Question: horizontal headings keep displaying for every row. I want the headings to just display for only the top row. What is wrong with my code? Thanks in advance.
'''
$sql = $conn->prepare("SELECT * FROM timeSheet, timeSheetUsers WHERE timeSheet.userName=timeSheetUsers.userName AND timeSheet.userName=? ORDER BY startTime ASC");
if ($sql->execute(array($_SESSION['userName']))) {
while ($row = $sql->fetch()) {
echo "<table border ='1'>";
echo
"<tr>
<th>username</th>
<th>date</th>
<th>starTime</th>
<th>endTime</th>
<th>total</th>
</tr>
<tr>
<td>" . $row['userName'] . "</td>
<td>" . $row['date'] . "</td>
<td>" . $row['startTime'] . "</td>
<td>" . $row['endTime'] . "</td>
<td>" . $row['total'] . "</td>
</tr>";
echo "</table>";
}
}
'''
## ## Resulting Page ##

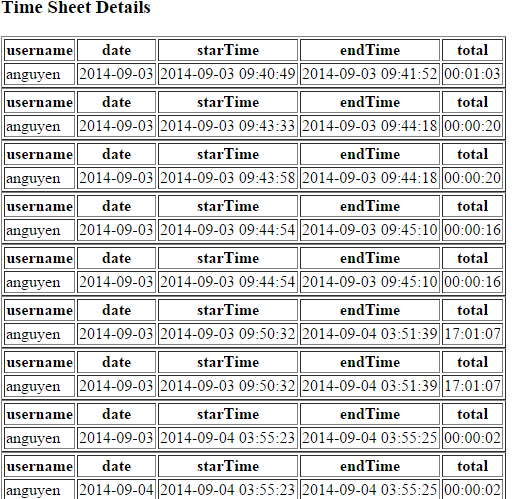
Answer: you have given row containing headers for table(th) in loop, change it and make them outsite the while loop
like
'''
$sql = $conn->prepare("SELECT * FROM timeSheet, timeSheetUsers WHERE timeSheet.userName=timeSheetUsers.userName AND timeSheet.userName=? ORDER BY startTime ASC");
if ($sql->execute(array($_SESSION['userName']))) {
echo "<table border ='1'>";
echo "<tr>
<th>username</th>
<th>date</th>
<th>starTime</th>
<th>endTime</th>
<th>total</th>
</tr>";
while ($row = $sql->fetch()) {
echo
" <tr>
<td>" . $row['userName'] . "</td>
<td>" . $row['date'] . "</td>
<td>" . $row['startTime'] . "</td>
<td>" . $row['endTime'] . "</td>
<td>" . $row['total'] . "</td>
</tr>";
}
echo "</table>";
}
'''